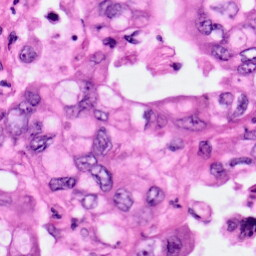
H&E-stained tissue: Pancreatic